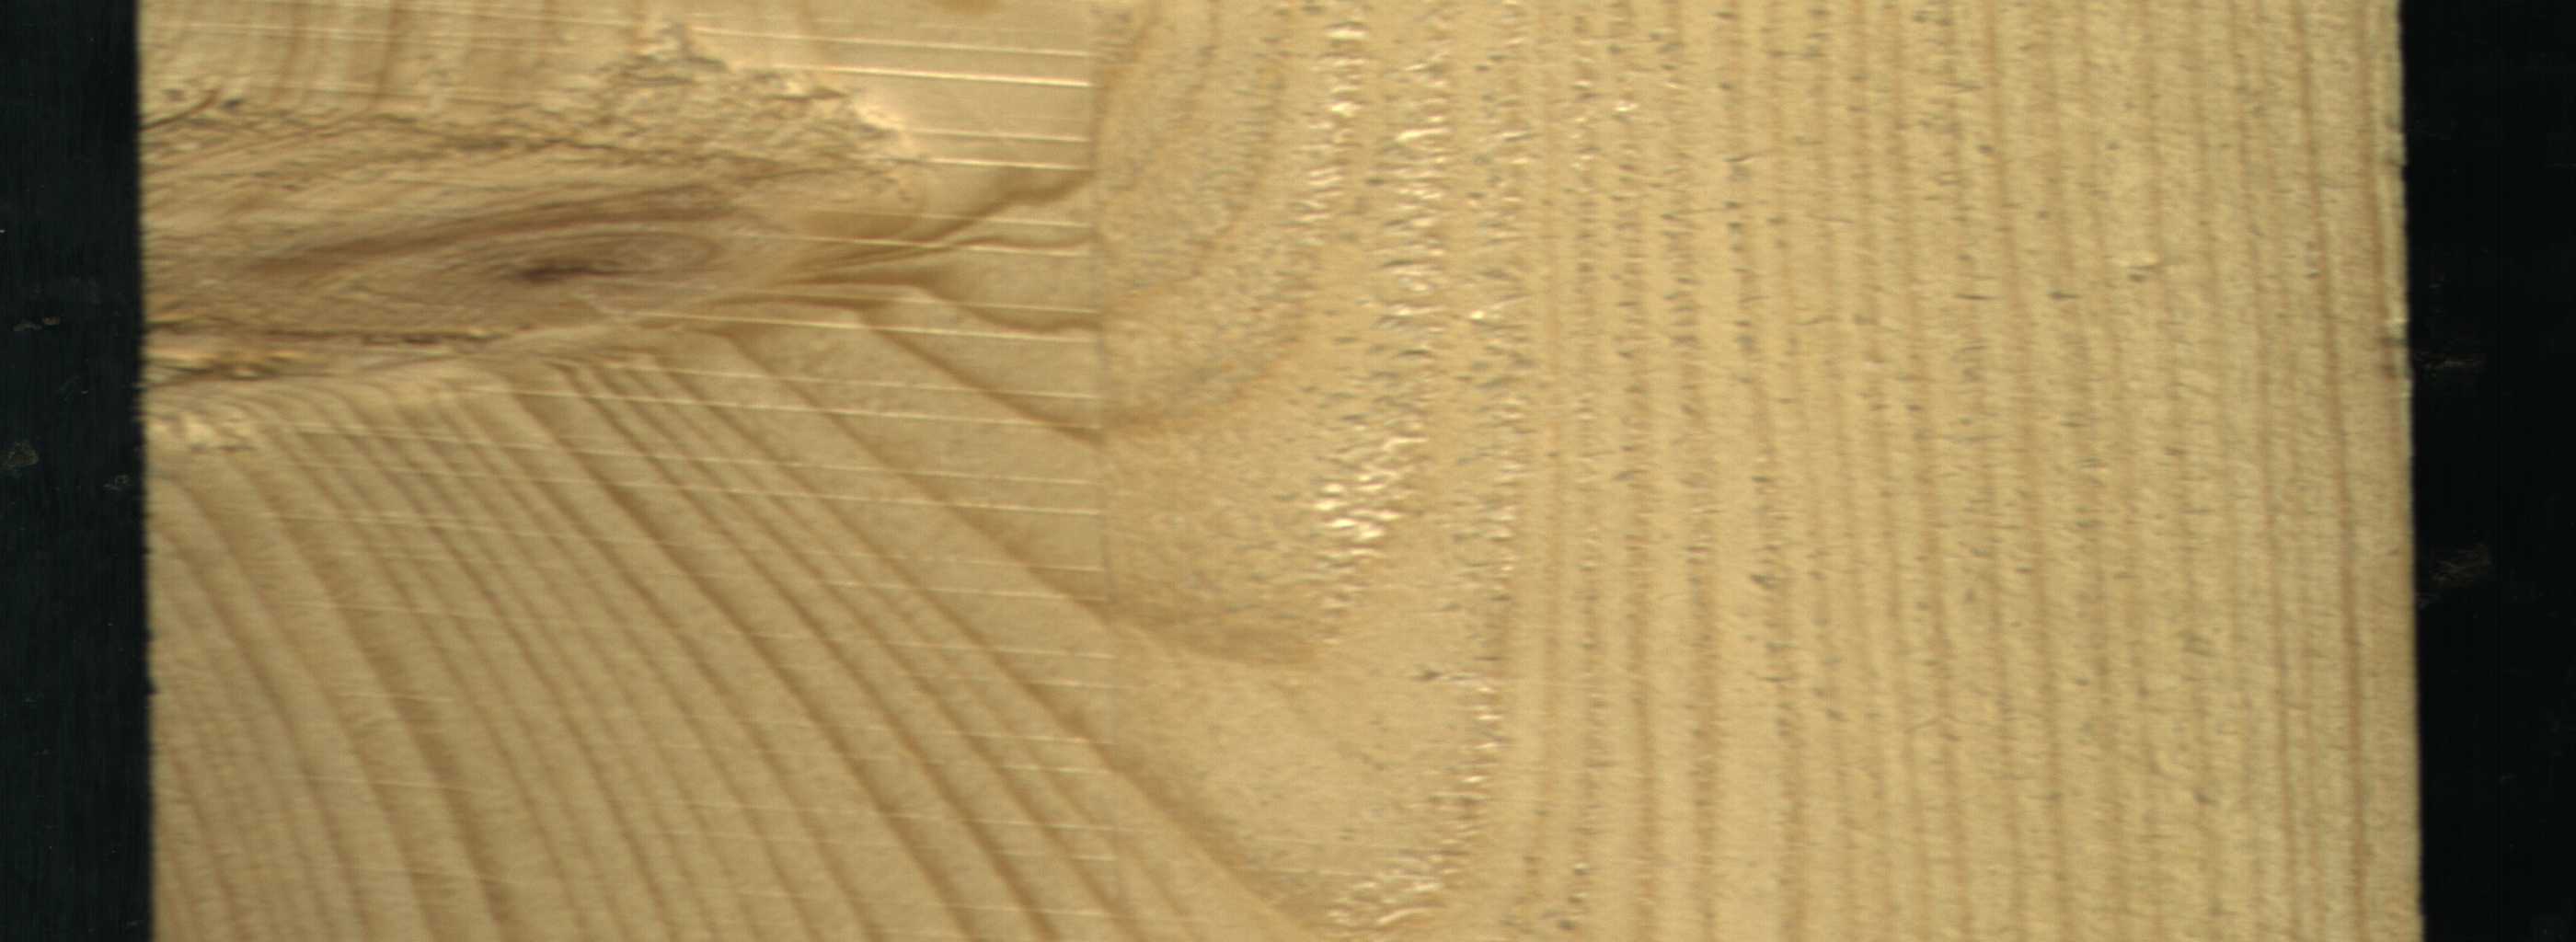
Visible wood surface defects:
Live_Knot